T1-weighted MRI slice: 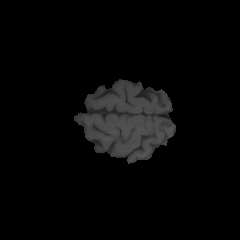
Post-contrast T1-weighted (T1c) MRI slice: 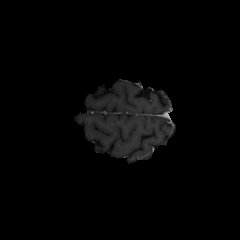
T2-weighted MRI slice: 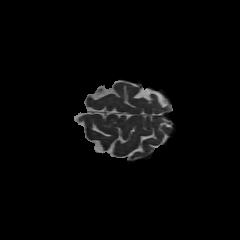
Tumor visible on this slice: no